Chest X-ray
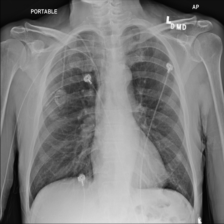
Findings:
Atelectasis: negative
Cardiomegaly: negative
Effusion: negative
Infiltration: negative
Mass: negative
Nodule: negative
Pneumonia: negative
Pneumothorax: negative
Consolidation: negative
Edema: negative
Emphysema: negative
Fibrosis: negative
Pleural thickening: negative
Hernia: negative